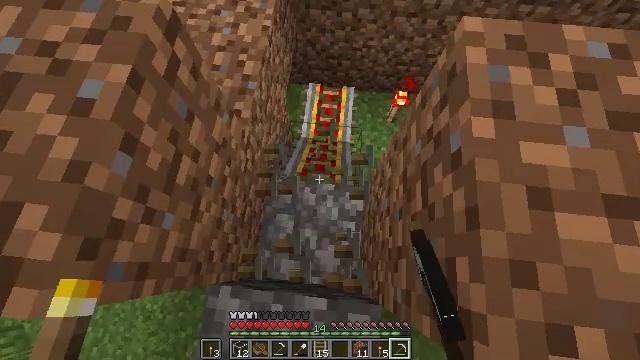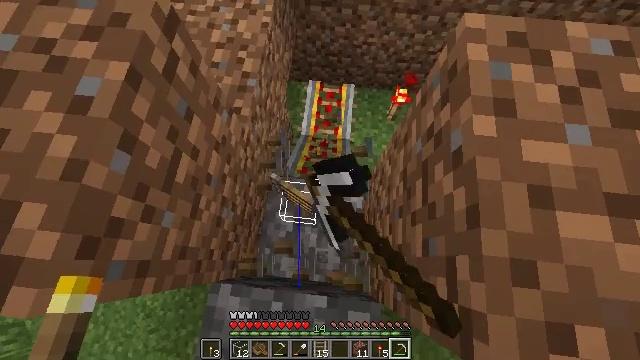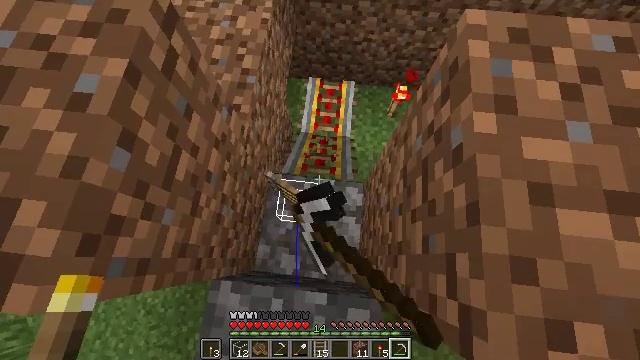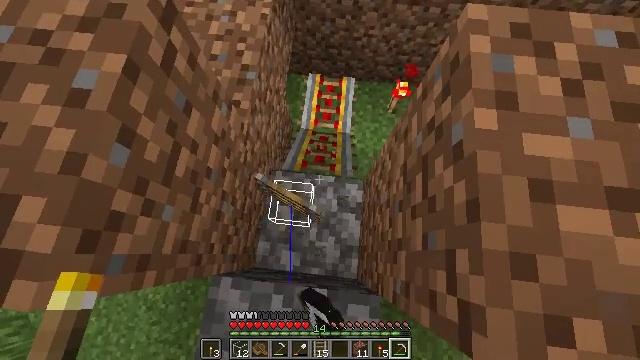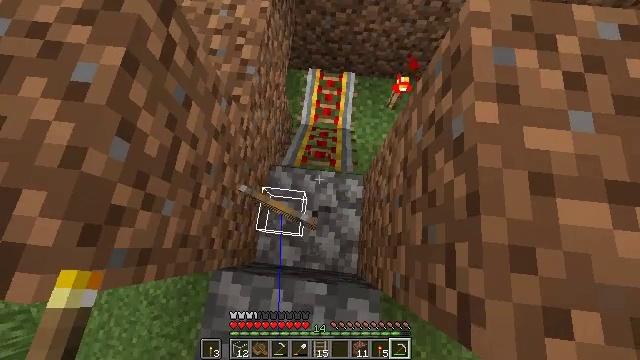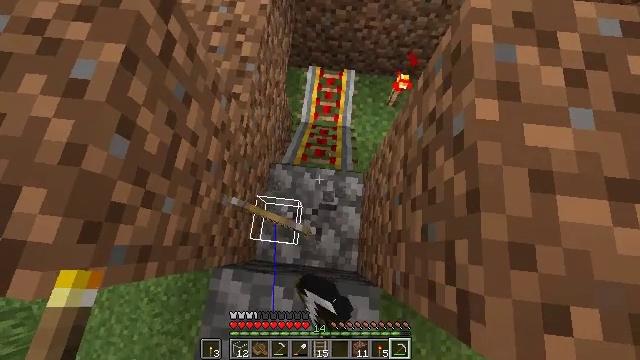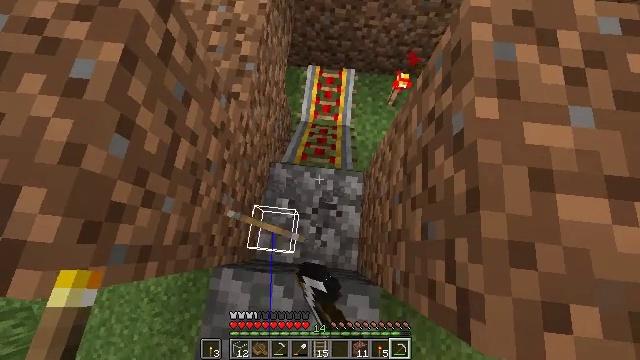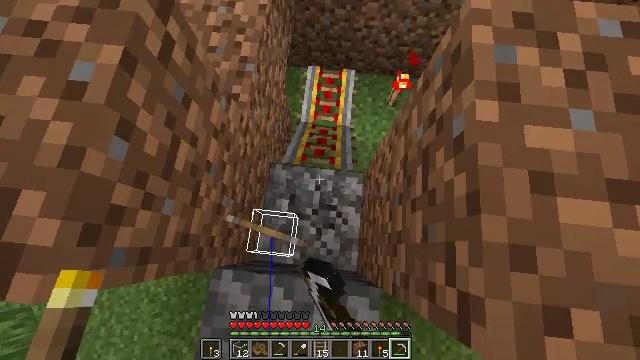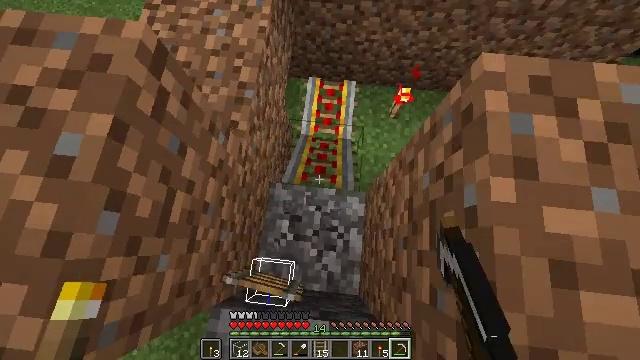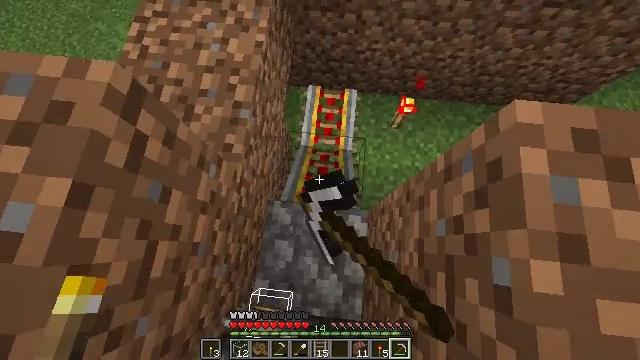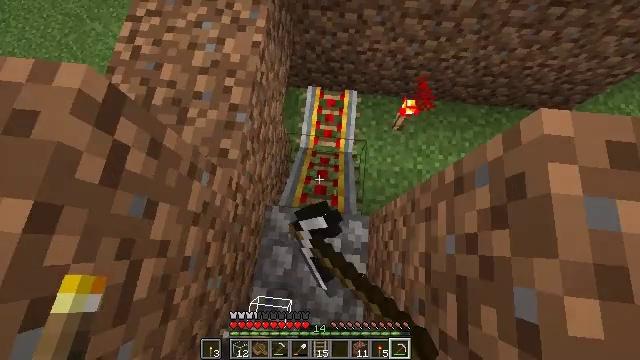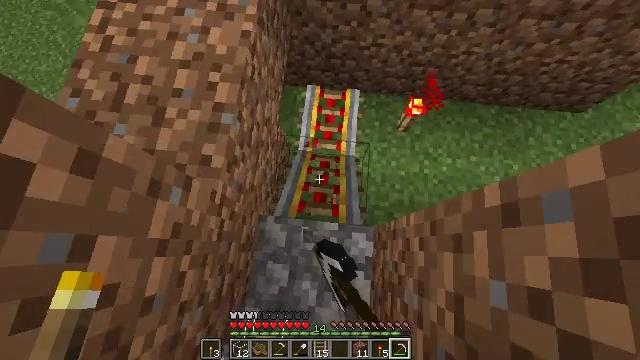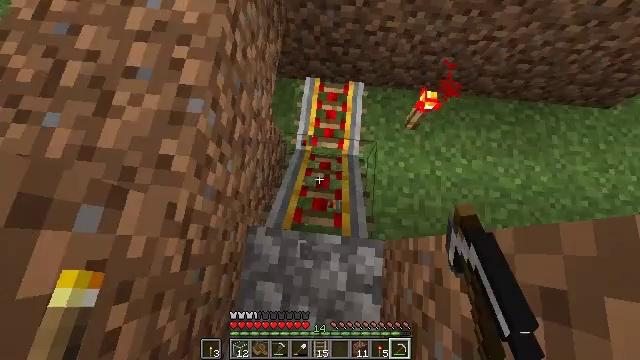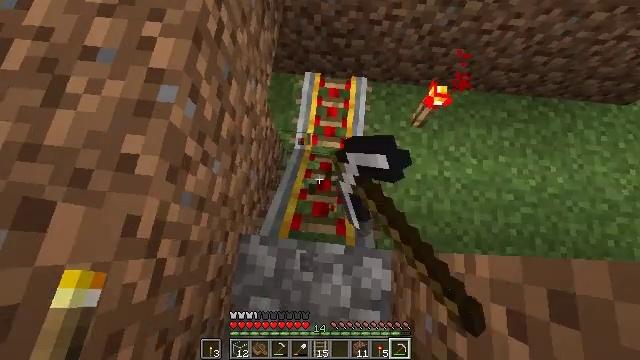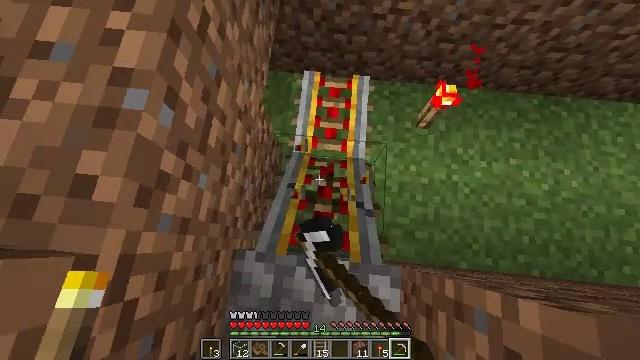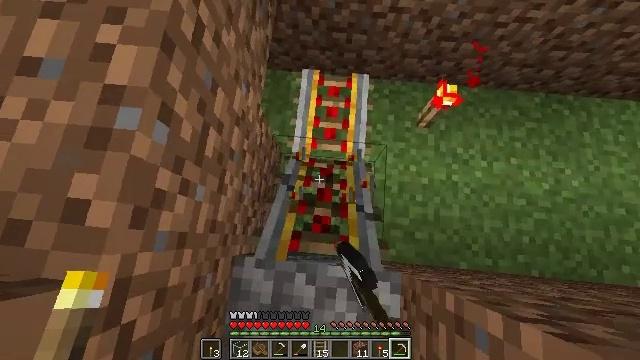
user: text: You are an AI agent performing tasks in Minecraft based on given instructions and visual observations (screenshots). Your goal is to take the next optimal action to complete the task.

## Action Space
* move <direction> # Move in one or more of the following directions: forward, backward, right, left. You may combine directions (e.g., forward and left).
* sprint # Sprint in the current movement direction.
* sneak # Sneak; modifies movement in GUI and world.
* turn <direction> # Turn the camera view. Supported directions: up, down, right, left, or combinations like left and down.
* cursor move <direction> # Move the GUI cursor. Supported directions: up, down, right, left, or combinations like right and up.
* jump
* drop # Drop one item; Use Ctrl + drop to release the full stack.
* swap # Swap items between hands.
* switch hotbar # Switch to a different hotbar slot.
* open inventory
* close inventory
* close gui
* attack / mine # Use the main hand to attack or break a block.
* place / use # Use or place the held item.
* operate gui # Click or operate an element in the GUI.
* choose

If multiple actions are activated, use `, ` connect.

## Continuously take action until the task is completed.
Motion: motion action
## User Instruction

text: Attack the powered rail to remove it.
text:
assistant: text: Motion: attack / mine
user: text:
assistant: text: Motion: attack / mine
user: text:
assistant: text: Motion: attack / mine
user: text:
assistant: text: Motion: attack / mine
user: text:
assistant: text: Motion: attack / mine
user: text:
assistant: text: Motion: attack / mine
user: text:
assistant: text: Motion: move forward, attack / mine
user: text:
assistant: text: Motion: move forward, attack / mine
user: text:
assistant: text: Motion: move forward, attack / mine
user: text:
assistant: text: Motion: move forward, attack / mine
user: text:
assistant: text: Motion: attack / mine
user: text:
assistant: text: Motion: attack / mine
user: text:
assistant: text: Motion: attack / mine
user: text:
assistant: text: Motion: attack / mine
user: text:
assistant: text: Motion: turn down, attack / mine
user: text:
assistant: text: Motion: attack / mine
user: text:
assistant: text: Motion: attack / mine
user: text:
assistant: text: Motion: attack / mine
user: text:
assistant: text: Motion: attack / mine
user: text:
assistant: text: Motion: attack / mine
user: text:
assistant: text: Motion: turn right, attack / mine
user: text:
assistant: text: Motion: turn right, attack / mine
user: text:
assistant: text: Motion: turn right, attack / mine
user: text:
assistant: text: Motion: move forward, turn right and up, attack / mine
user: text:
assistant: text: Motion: move forward, turn up, attack / mine
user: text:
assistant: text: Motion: move forward, turn up, attack / mine
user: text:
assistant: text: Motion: move forward, attack / mine
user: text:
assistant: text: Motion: attack / mine
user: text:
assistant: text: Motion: attack / mine
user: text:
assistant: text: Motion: attack / mine